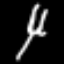
Label: fork